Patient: sex M, age 62
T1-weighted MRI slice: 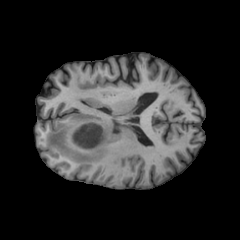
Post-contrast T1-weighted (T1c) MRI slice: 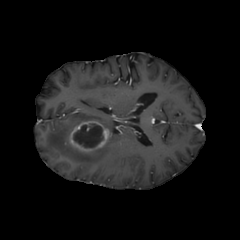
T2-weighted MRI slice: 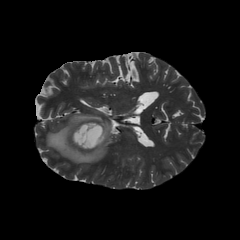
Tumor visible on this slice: yes
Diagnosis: Glioblastoma, IDH-wildtype
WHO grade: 4